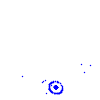
Particle: pion